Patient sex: F
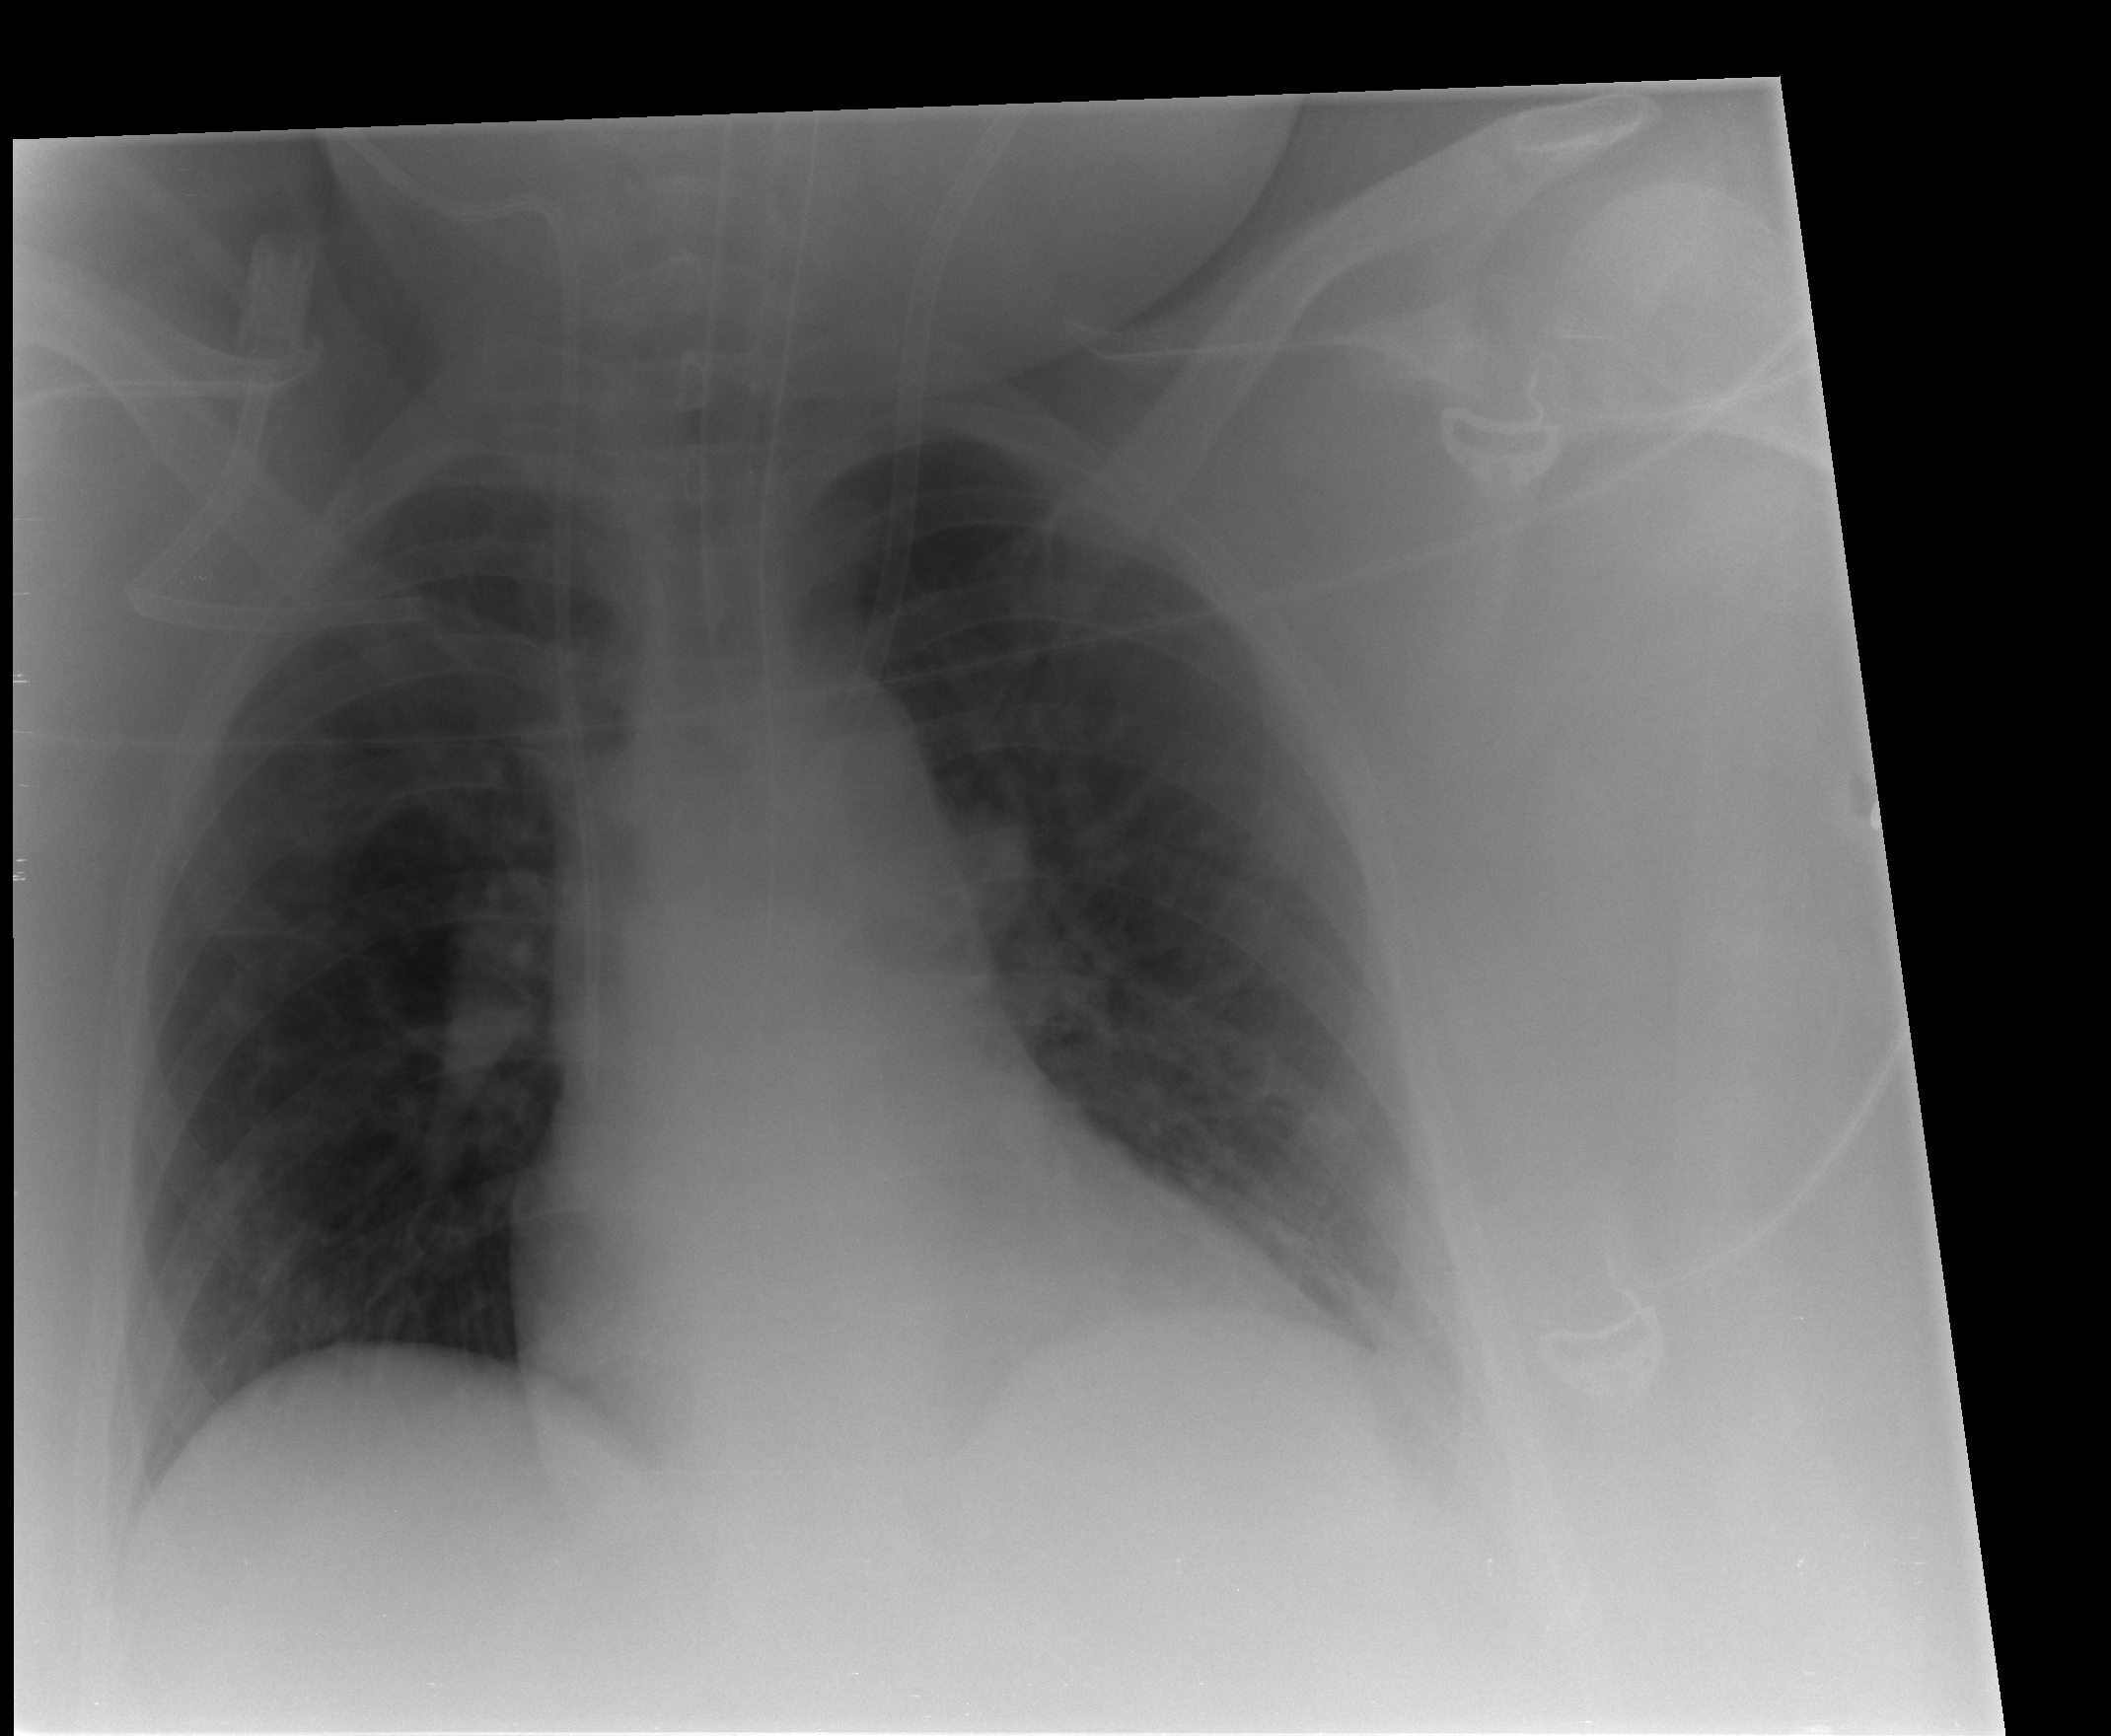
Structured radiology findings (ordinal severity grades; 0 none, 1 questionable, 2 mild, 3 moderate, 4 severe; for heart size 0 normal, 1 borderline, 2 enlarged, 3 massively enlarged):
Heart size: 0
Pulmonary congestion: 0
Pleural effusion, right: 0
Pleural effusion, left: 2
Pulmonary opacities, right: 0
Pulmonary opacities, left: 0
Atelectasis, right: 0
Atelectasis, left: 3